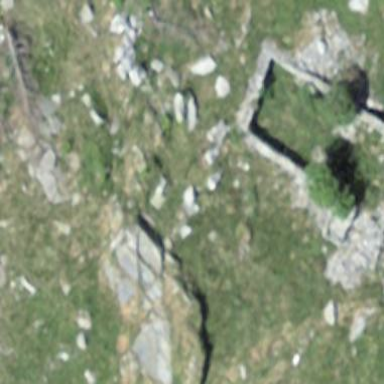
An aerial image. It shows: Historic building now in ruins.